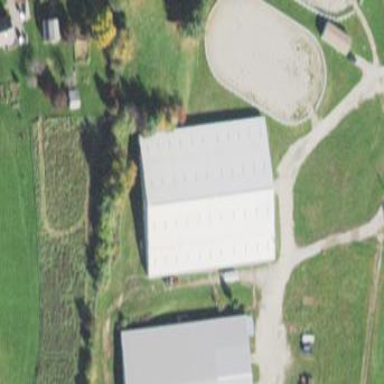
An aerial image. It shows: Building adjacent to equestrian pitch.